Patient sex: F
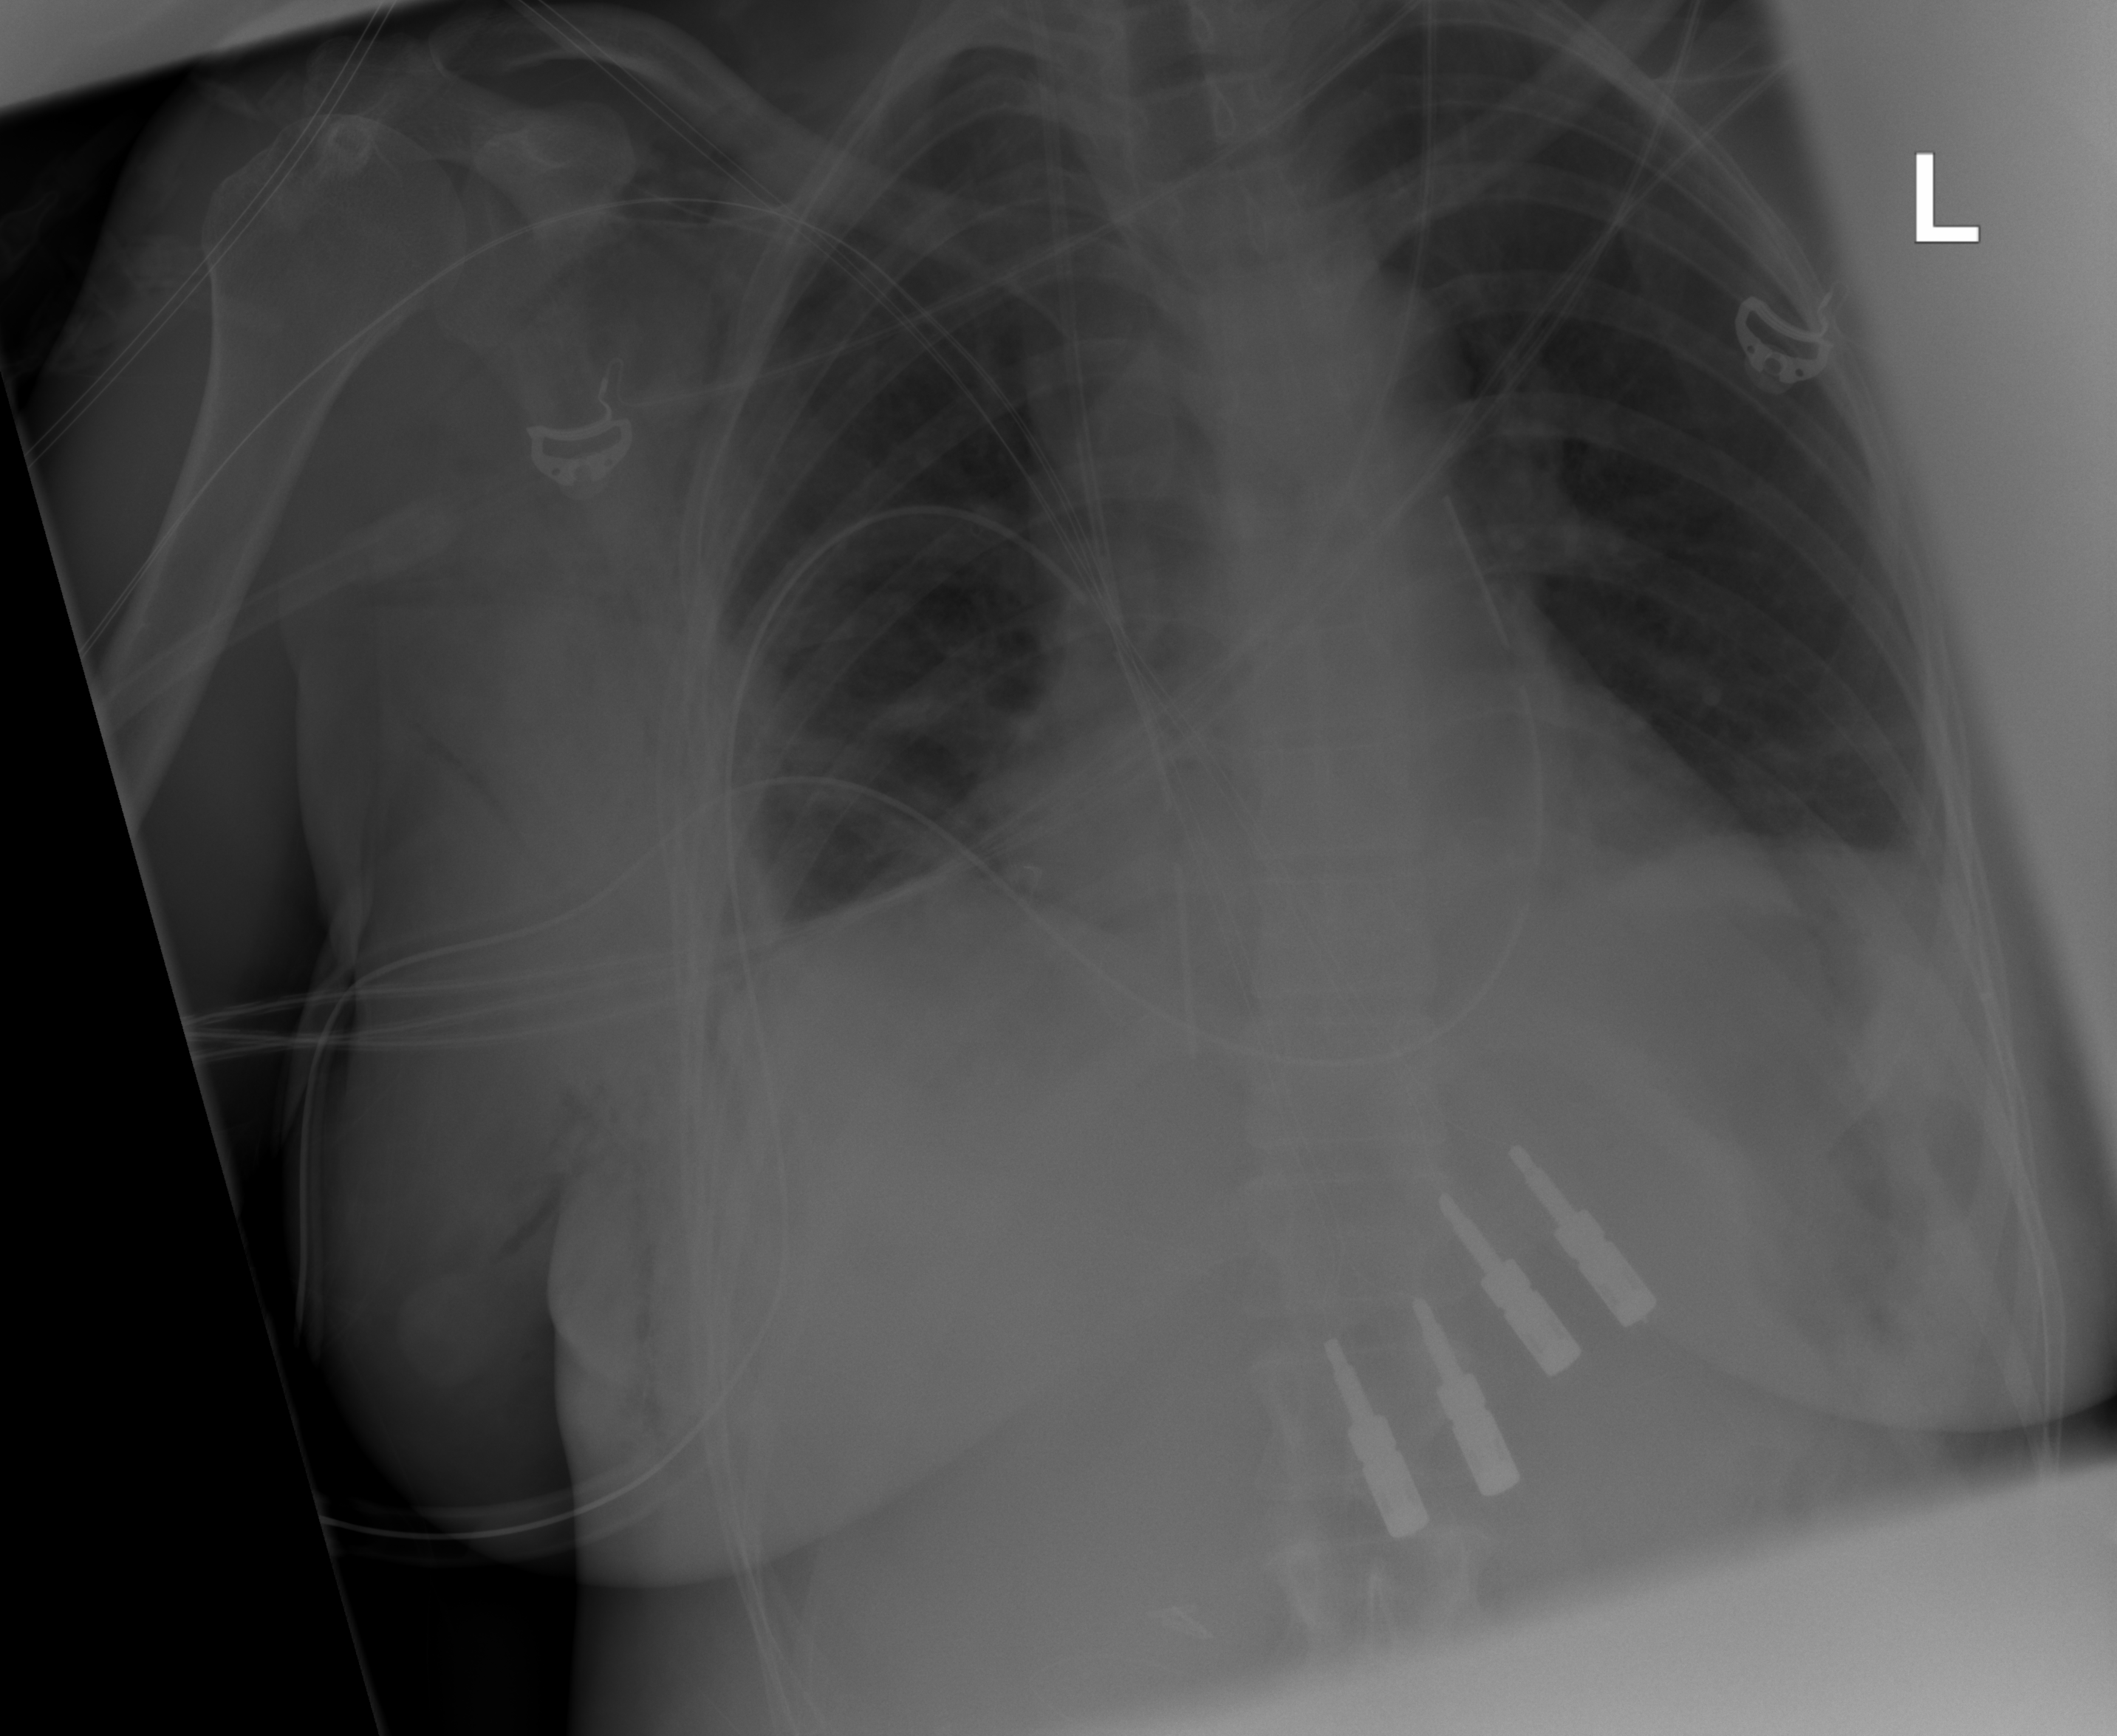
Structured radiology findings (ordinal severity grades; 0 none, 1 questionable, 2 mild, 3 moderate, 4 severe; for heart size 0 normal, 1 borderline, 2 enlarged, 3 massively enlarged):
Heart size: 1
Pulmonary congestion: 0
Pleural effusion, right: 2
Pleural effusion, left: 2
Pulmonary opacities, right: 0
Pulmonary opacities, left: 0
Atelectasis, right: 2
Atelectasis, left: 0